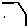
Label: hexagon